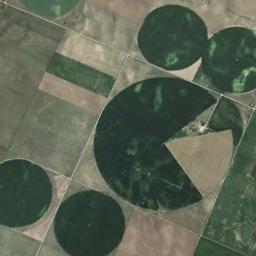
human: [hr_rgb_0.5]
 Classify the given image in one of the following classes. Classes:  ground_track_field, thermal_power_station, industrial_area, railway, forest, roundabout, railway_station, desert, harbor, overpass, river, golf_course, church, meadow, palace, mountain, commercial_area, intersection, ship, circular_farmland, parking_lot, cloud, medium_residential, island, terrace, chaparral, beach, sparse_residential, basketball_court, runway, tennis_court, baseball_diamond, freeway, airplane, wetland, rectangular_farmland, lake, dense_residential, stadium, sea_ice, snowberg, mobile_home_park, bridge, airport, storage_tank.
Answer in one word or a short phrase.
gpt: circular_farmland